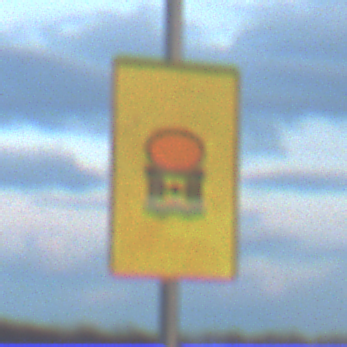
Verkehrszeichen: FahrzeugeMitWassergefaehrdenderLadungOhnePfeilsymbol
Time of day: SunriseSunset
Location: Outdoor (Nature)
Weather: PartlyCloudy
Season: NotSpecified
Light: Natural